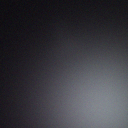
Screen state: off